Question: I have it's show some values in forloop.i want to calculate those values and add it to textbox.this is my code
'''
<?php
$itemCount = count($_POST["opt"]);
for($i=0;$i<$itemCount;$i++) {
$op_name=$_POST['opt'][$i];
$price=$_POST['price'][$i];
?>
<tr>
<td><input type="text" value="<?php echo $op_name;?>" name="opt" /></td>
<td><input type="text" value="<?php echo $price;?>" name="price" id="price" style="width: 40px;" onkeyup="order()"/></td>
<td><input type="text" name="amt" style="width: 40px;" id="amount" onkeyup="order()" /></td>
</tr>
<?php
}
?>
Total <input type="text" value="<?php echo $tot;?>" id="tot" />onkeyup="order()"/>
'''
javascript
'''
function order(){
var price=document.getElementById("price").value;
var amt=document.getElementById("amount").value;
var cal_price=1*price;
var cal_amt=1*amt;
document.getElementById("tot").value =((cal_price)*(cal_amt));
}
'''
my code calculate only first row values.i want all Price*ammount total to display in textbox

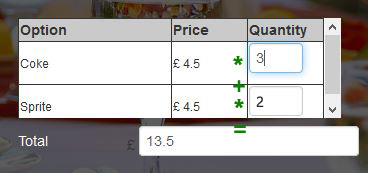
Answer: 1. ID needs to be unique.
2. PHP will handle your fields as arrays if you name the fields with [] for example name="price[]".
3. use document.getElementsByName("price[]")to get a collection of price fields
Like this
'''
function order() {
var prices = document.getElementsByName("price[]");
var amts = document.getElementsByName("amt[]");
var total = 0;
for (var i = 0; i < prices.length; i++) {
var cal_price = 1 * prices[i].value; // or parseFloat(prices[i].value)
var cal_amt = 1 * amts[i].value; // or parseInt(amts[i].value,10)
total += cal_price * cal_amt;
}
document.getElementById("tot").value = total.toFixed(2);
}
'''
'''
<table>
<tr>
<td><input type="text" value="" name="opt[]" /></td>
<td><input type="text" value="1.5" name="price[]" style="width: 40px;" onkeyup="order()" /></td>
<td><input type="text" name="amt[]" style="width: 40px;" onkeyup="order()" /></td>
</tr>
<tr>
<td><input type="text" value="" name="opt[]" /></td>
<td><input type="text" value="2.5" name="price[]" style="width: 40px;" onkeyup="order()" /></td>
<td><input type="text" name="amt[]" style="width: 40px;" onkeyup="order()" /></td>
</tr>
<tr>
<td><input type="text" value="" name="opt[]" /></td>
<td><input type="text" value="3.25" name="price[]" style="width: 40px;" onkeyup="order()" /></td>
<td><input type="text" name="amt[]" style="width: 40px;" onkeyup="order()" /></td>
</tr>
</table>
<input type="text" id="tot" />
'''